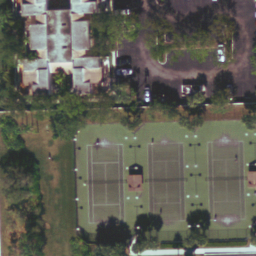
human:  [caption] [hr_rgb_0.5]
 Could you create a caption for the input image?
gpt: Three tennis courts arranged in line are surrounded by some trees and buildings .

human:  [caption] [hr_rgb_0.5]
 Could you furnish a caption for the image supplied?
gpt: There are three tennis courts arranged neatly and surrounded by some plants and buildings .

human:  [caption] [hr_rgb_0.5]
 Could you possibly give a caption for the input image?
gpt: There are three tennis courts arranged in line surrounded by some trees and buildings .

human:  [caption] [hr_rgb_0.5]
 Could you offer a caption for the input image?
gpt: Three tennis courts arranged neatly with some plants surrounded .

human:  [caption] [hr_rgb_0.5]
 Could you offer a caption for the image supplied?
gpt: There are three tennis courts arranged neatly and surrounded by some plants .